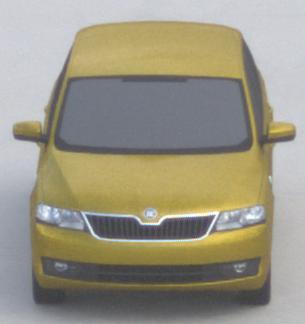
Make: Skoda
Model: Rapid Spaceback 1.2 TSI
Detailed model: Rapid Spaceback
Model produced from: 2013/10
Model produced until: 2015/04
Doors: 5
Color: yellow
Road condition: dry road
Daytime: morning or afternoon
Contrast: low contrast